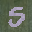
Label: 5